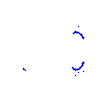
Particle: proton